Question: The item 'obj\Debug\BookStore.MainForm.resources' was specified more than once in the 'Resources' parameter. Duplicate items are not supported by the 'Resources' parameter.
How do I fix this?

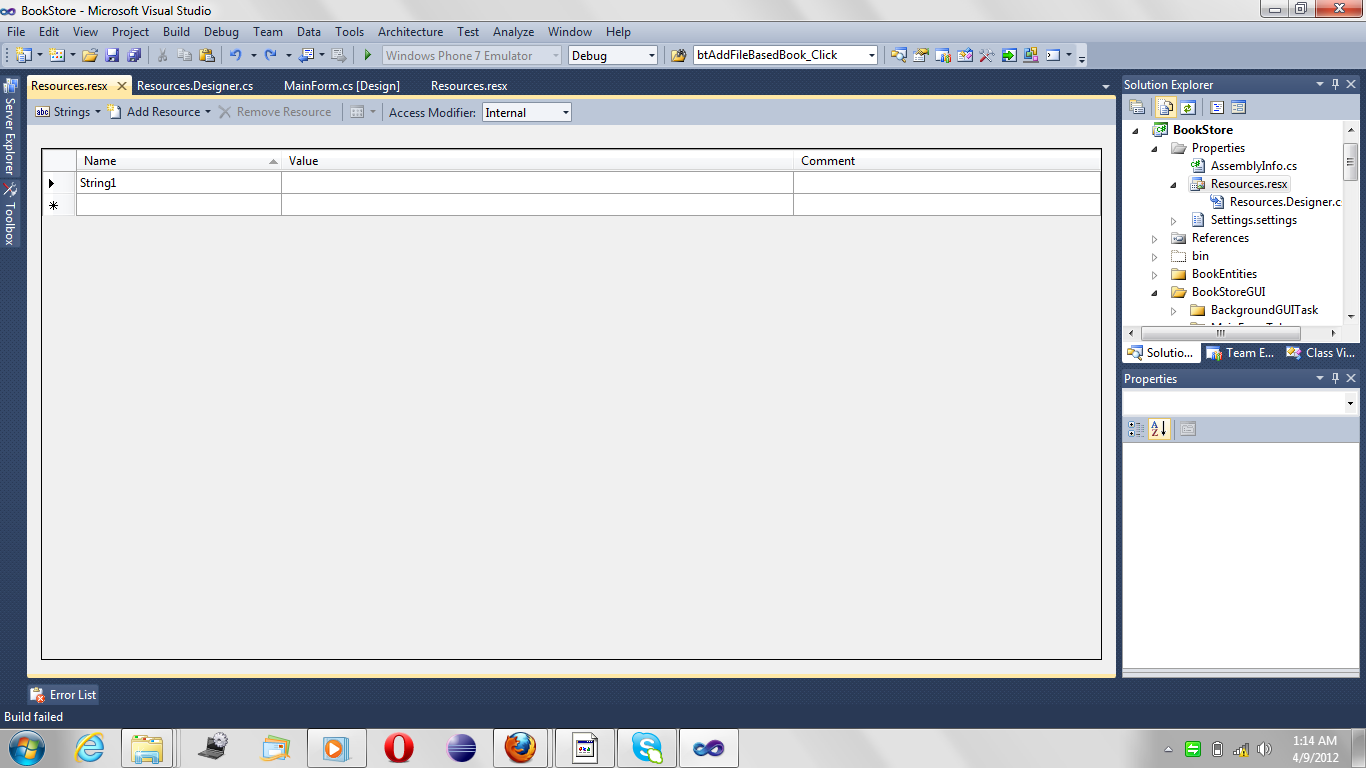
Answer: This error happened when you copy and paste a form in the 'Solution Explorer' pane. Then you change name of one forms. Visual studio give the same name for both and then, when you rename form, Visual Studio do some refactoring for you and rename Designer class for both forms (not only for new).
1. Close Microsoft Visual Studio, then browse to your project folder from external program (ex. Total Commander). Into the folder where both forms are defined you can see your form's .cs and .Designer.cs file. Open the .cs and .Designer.cs files for your form in a text editor. Find and replace every instance of the original form name with new name. And if you rename already rename some resources, check file for original form also (if they are only original form name but not anything for new form name). Then save all files, start Microsoft Visual Studio and rebuild your project.
2. You can try chcek and rename declaration for each occurance of original form name in new .cs and .Designer.cs files but try disable refactoring. If you already renamed new form, in .Designer.cs for old form you maybe see this: namespace YourProjectNamespace
{
partial class NewFormName
{ .. }
You must rename NewFormName to OldFormName and when Visual Studio offer you a refactoring menu (small reg rectangle before last letter of renamed object) do not make anything.